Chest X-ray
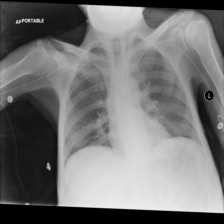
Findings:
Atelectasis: negative
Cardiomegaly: negative
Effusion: negative
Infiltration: negative
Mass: negative
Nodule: negative
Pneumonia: negative
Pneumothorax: negative
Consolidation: negative
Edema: negative
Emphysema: negative
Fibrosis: negative
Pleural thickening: negative
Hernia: negative